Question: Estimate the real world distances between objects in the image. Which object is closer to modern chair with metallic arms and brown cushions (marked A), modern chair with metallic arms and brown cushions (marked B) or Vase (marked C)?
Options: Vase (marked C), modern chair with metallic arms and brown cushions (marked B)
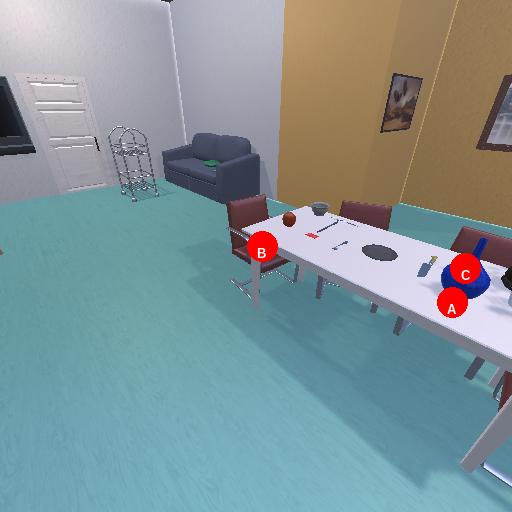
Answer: Vase (marked C)